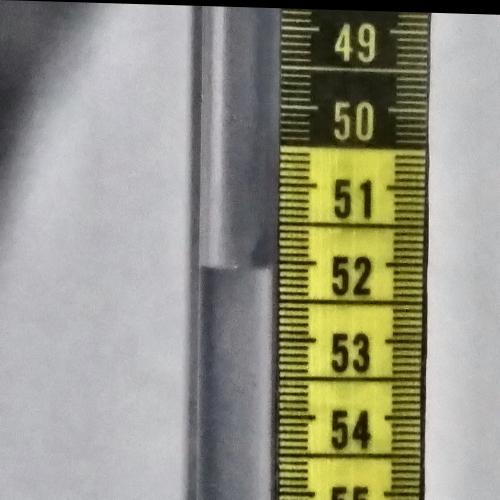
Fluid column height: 52.1 cm